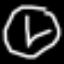
Label: clock